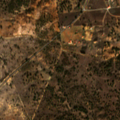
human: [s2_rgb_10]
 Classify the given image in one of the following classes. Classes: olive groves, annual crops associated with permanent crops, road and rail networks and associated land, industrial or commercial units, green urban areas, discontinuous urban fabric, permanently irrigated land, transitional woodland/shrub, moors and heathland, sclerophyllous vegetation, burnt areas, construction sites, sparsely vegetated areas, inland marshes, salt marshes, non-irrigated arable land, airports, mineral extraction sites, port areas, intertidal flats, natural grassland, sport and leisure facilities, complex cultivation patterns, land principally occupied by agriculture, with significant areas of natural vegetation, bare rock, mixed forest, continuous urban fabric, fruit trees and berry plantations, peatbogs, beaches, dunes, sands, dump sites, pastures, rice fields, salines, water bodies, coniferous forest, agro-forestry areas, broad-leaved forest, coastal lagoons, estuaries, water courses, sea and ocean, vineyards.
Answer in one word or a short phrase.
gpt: agro-forestry areas, broad-leaved forest